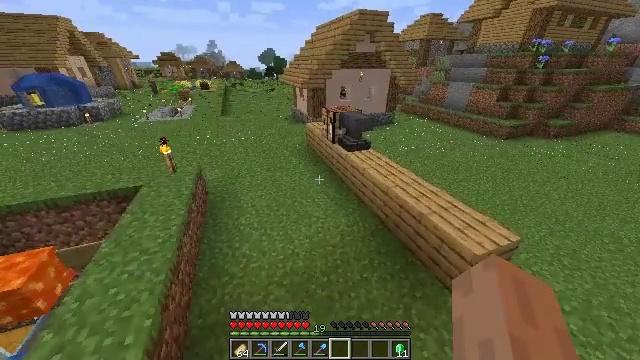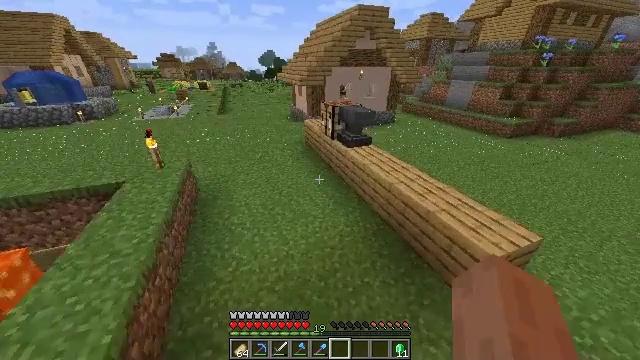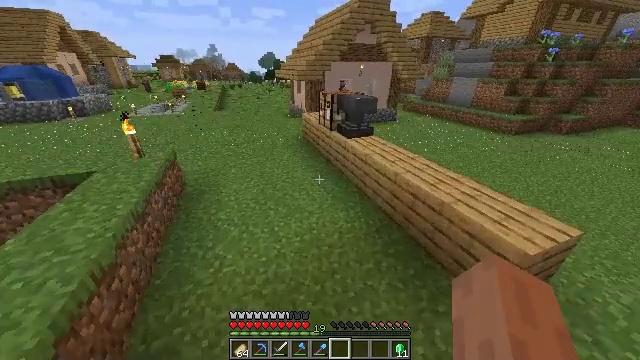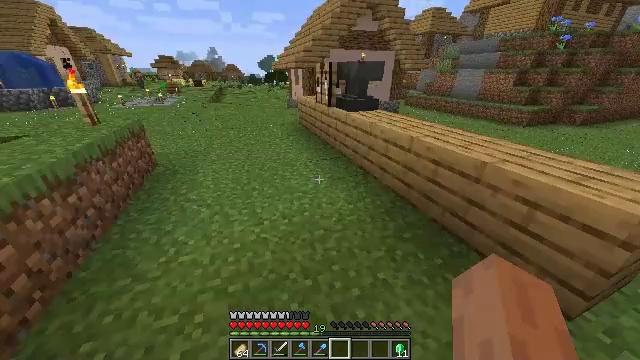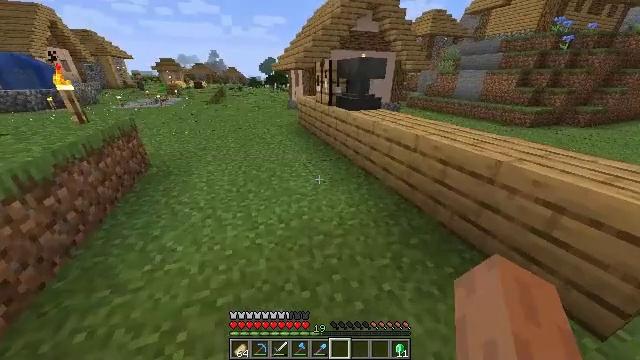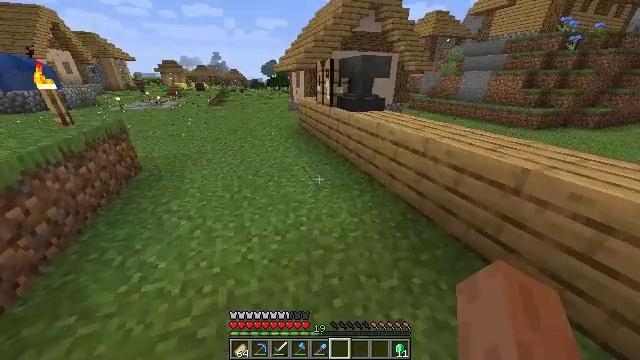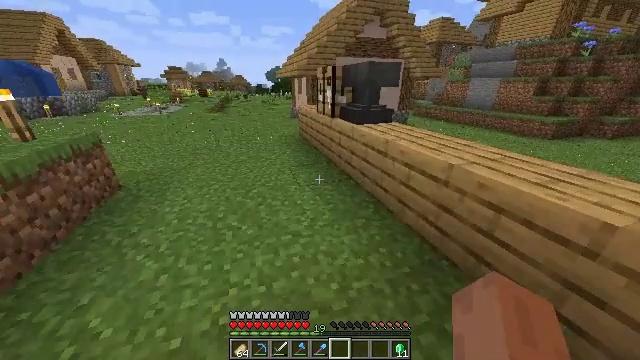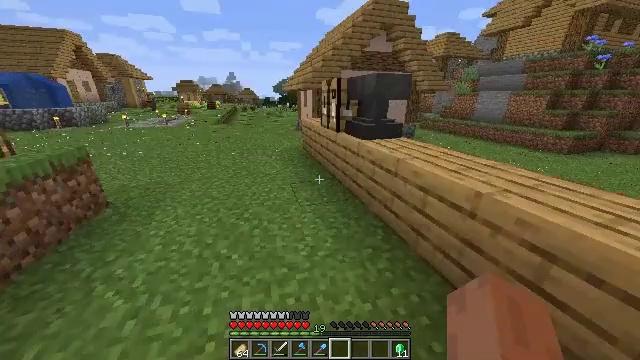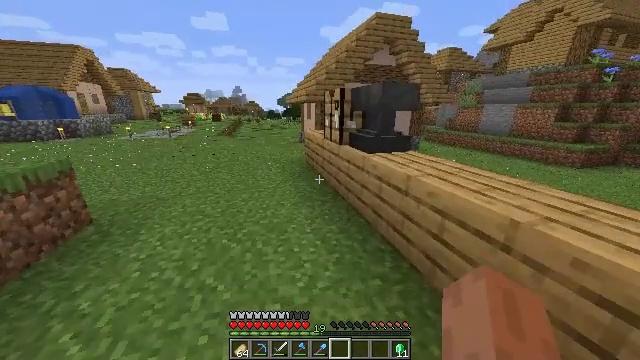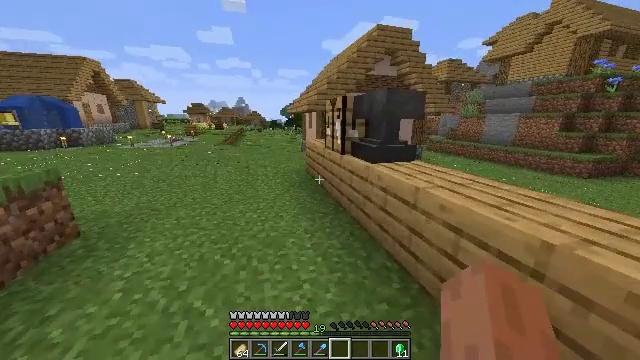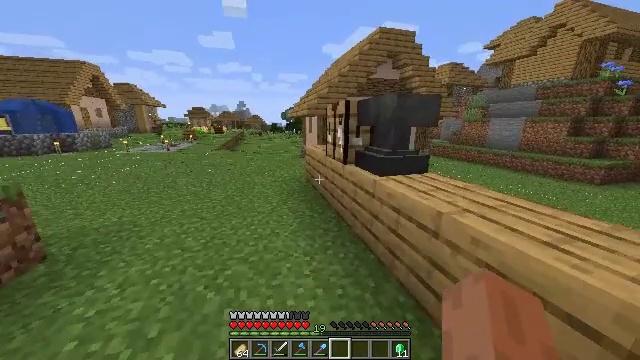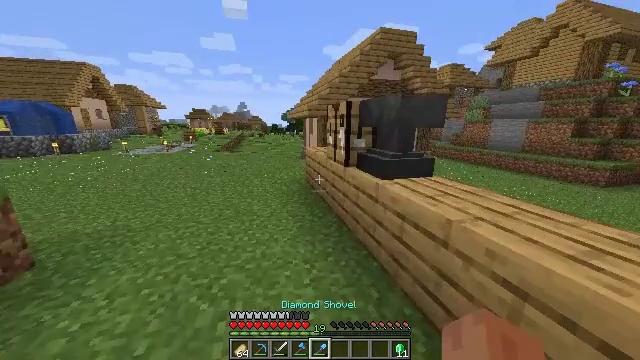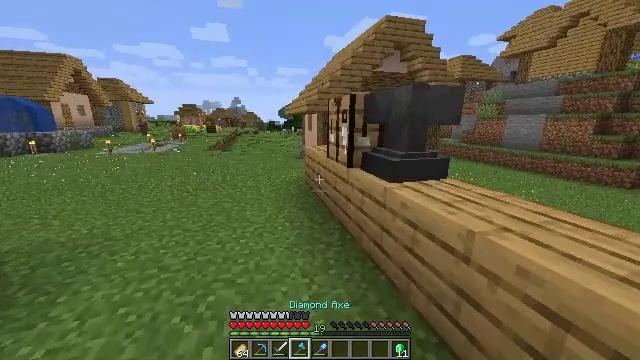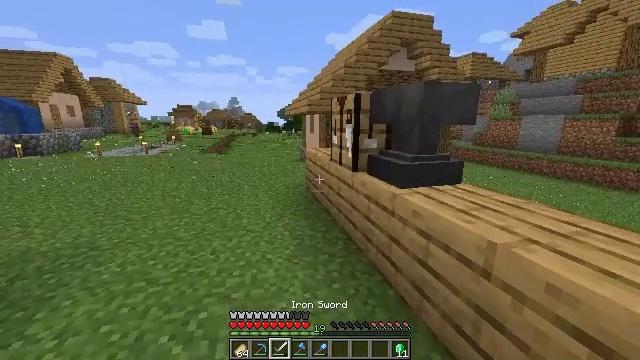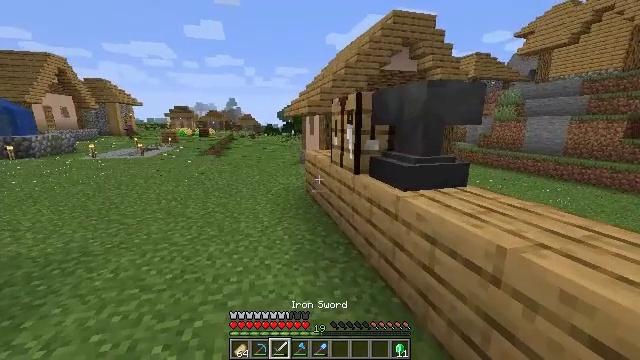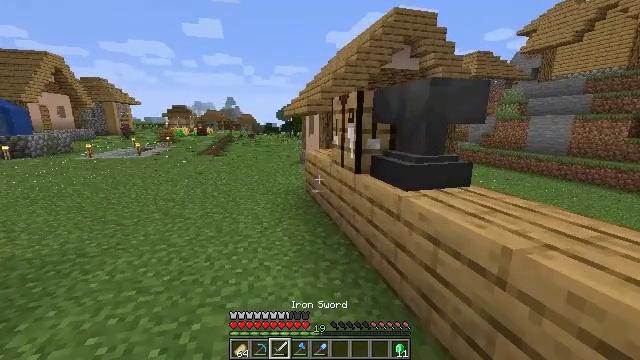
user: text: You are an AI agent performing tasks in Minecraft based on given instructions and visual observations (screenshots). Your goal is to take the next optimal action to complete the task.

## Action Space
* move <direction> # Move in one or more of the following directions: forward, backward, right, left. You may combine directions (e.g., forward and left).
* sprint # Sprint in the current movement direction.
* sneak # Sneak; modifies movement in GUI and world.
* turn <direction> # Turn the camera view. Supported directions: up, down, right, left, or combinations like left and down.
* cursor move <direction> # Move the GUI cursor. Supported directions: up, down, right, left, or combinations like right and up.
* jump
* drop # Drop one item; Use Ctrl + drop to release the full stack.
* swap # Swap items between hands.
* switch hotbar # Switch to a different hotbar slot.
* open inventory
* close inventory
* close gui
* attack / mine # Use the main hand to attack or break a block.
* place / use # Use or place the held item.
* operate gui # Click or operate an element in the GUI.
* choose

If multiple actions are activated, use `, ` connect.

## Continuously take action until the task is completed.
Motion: motion action
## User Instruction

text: Attack the anvil to pick it up.
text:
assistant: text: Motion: move forward
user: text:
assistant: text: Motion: move forward
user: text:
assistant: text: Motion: move forward
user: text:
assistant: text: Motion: move forward
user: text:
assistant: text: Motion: move forward
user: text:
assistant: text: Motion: move forward, turn up
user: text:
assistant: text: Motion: move forward, turn left and up
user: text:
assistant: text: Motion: move forward, turn up
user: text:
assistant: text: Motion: move forward, turn up
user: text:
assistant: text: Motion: move forward, turn up
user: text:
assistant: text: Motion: no_op
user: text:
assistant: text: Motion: no_op
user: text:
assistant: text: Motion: turn up
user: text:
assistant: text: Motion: no_op
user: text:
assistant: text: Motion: no_op
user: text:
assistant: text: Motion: no_op
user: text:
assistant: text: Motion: no_op
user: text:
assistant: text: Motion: no_op
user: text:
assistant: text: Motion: no_op
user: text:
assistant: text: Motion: no_op
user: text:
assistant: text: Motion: no_op
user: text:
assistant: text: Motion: no_op
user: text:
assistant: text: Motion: no_op
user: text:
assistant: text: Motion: move forward
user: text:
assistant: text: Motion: move forward, turn right and up
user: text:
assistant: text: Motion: move forward, turn right and up
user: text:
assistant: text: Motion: move forward, turn right and up
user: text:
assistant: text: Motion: no_op
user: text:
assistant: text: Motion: no_op
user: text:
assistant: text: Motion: no_op